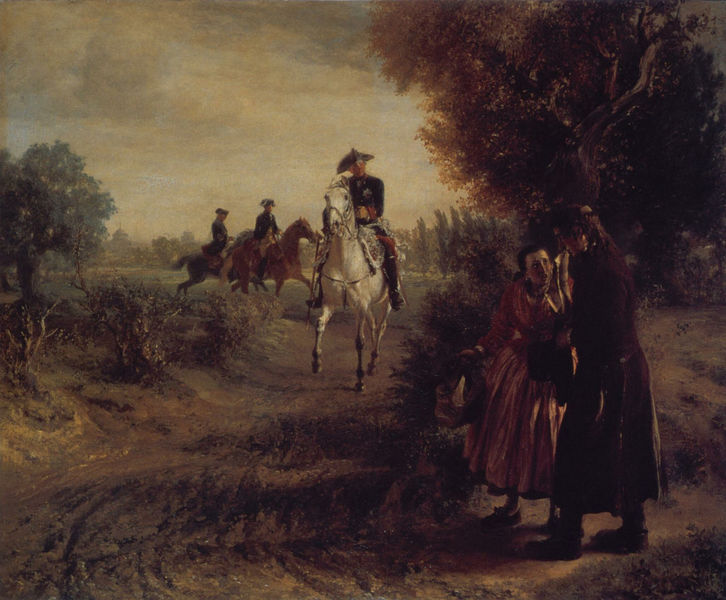
Titel: Die Bittschrift
Künstler: Adolph Menzel
Standort: Berlin
Institution: (Privatbesitz)
Schlagwörter: baum, blätter, dunkel, gemälde, himmel, laub, mann, schatten, umhang, weiß, wolken, bäume, frauen, gelb, landschaft, sand, stadt, äste, abend, braun, frankreich, frau, grau, hintergrund, hut, kleid, kleider, licht, männer, straße, szene, unterhalten, gras, rot, tiere, weg, wiese, gespräch, malerei, rock, alte, kleidung, bild, fünf, öl, erde, horizont, natur, strauch, busch, büsche, gebüsch, kirche, pfad, sträucher, mantel, drei, paar, pflanzen, wald, pferd, pferde, reiter, stock, ausritt, deutschland, hufe, reiten, schnell, zaumzeug, zügel, schrift, schlafen, schuhe, bäuerin, bäuerinnen, feldweg, furchen, spuren, dorf, herbst, französisch, friedrich, angst, krieg, historienbild, könig, soldaten, zopf, korb, lciht, menzel, vier, suchen, gemalt, abschied, dieb, militär, schwerter, streit, uniform, uniformen, soldat, wei0, napoleon, dreispitz, offizier, orden, schlamm, treffen, armee, schimmel, trense, fuchs, ross, begegnung, priester, halfter, auskunft, wagenspuren, spaziergänger, ankunft, taschen, fritz, preußen, galopp, gabelung, wegweiser, radspuren, trab, traben, wlad, horse, freidrich, betrug, friedrich der grosse, fragen, brandenburg, diebe, große, feudalismus, entdeckung, unterkunft, hohenzollern, friedrich ii., friedrich ii, der alte fritz, fremder, gestrauch, preußenfriedrich, suchtrupp, betrüger, patruille, vorderzeug, lamentieren